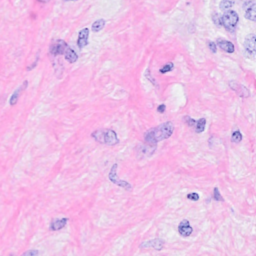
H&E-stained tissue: Breast